Question: i have been trying to have a drop down menu opon mouseover of the "profile" image button.
by using only css, this is what i achieve.
i also added text decoration to none but the underline still exist.

I have also tried using javascript but it doesnt work out for me.
Would any1 help enhancing this?
my html code:
'''
<td class="header_button ">
<div id="menu">
<ul id="Ul1">
<li >
<asp:ImageButton runat="server"
ImageUrl="../img/Button/Profile.png" CssClass="profile_dropdown"
onclick="btnMyProfile_Click" />
</li>
<li class="item" >
<a href="#">Edit Profile</a>
</li>
<li class="item">
<a href="#">My Follow</a>
</li>
<li class="item">
<a href="#">My Uploads</a>
</li>
<li class="item">
<a href="#">My Child Profile</a>
</li>
</ul>
</div>
<div style="clear:both"></div>
</td>
'''
my css code:
'''
.profile_dropdown
{
height:75px;
weight:75px;
position:static;
}
#menu ul .item
{
display: none;
text-decoration: none;
background: #222222 85% 55% no-repeat;
font-family: 'Century Gothic';
font-size: large;
font-weight: bold;
color: #9FC54E;
white-space: nowrap;
}
#menu ul:hover .item{display:block;}
#menu{margin-top:-22px;position:fixed}
'''
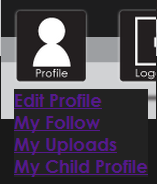
Answer: You should add
'''
#menu li a {
text-decoration:none
}
'''